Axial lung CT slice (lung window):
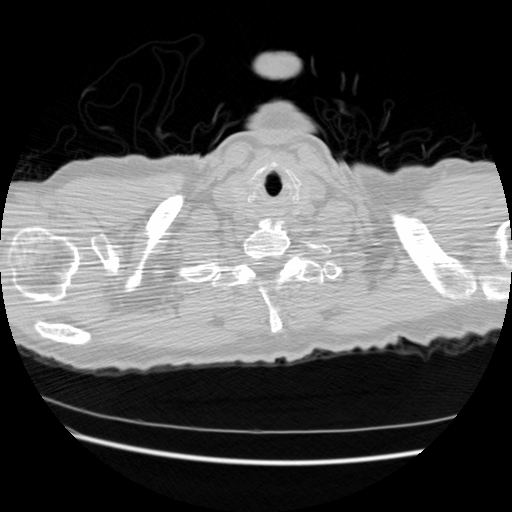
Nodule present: no